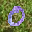
Label: 0